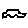
Label: car